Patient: sex M, age 34
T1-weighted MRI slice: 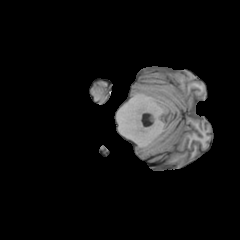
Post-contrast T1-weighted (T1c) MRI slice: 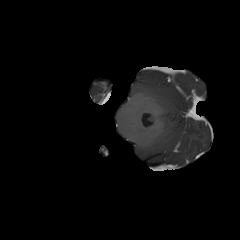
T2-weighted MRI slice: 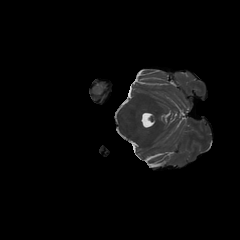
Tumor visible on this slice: no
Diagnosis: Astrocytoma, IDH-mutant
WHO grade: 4